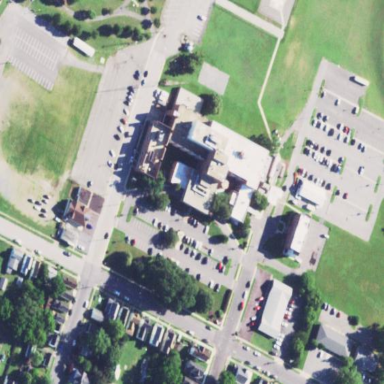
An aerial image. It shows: Hospital building.